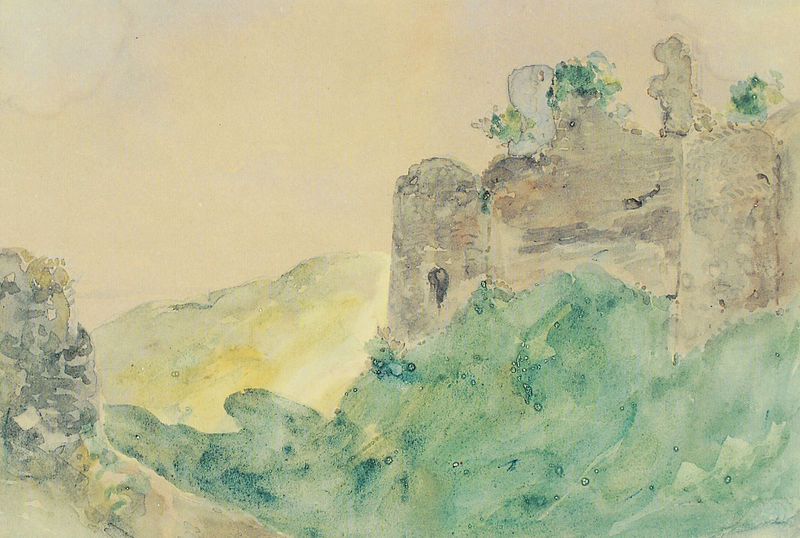
Titel: Felsen und ein kleines Tal
Künstler: Eugène Delacroix
Institution: Grenoble, Musée de Grenoble
Schlagwörter: baum, berg, felsen, gemälde, himmel, aquarell, bäume, gelb, grün, impressionismus, landschaft, ocker, braun, grau, hell, licht, skizze, zeichnung, gebäude, gras, rasen, wiese, malerei, stein, horizont, hügel, natur, busch, büsche, gebüsch, sonne, tal, wald, berge, fels, hang, mauer, hügellandschaft, unscharf, tusche, ruine, burg, festung, pinsel, leicht, weich, zinne, gouache, gelb papier, sonne licht